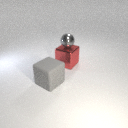
large red metal cube below small gray metal sphere